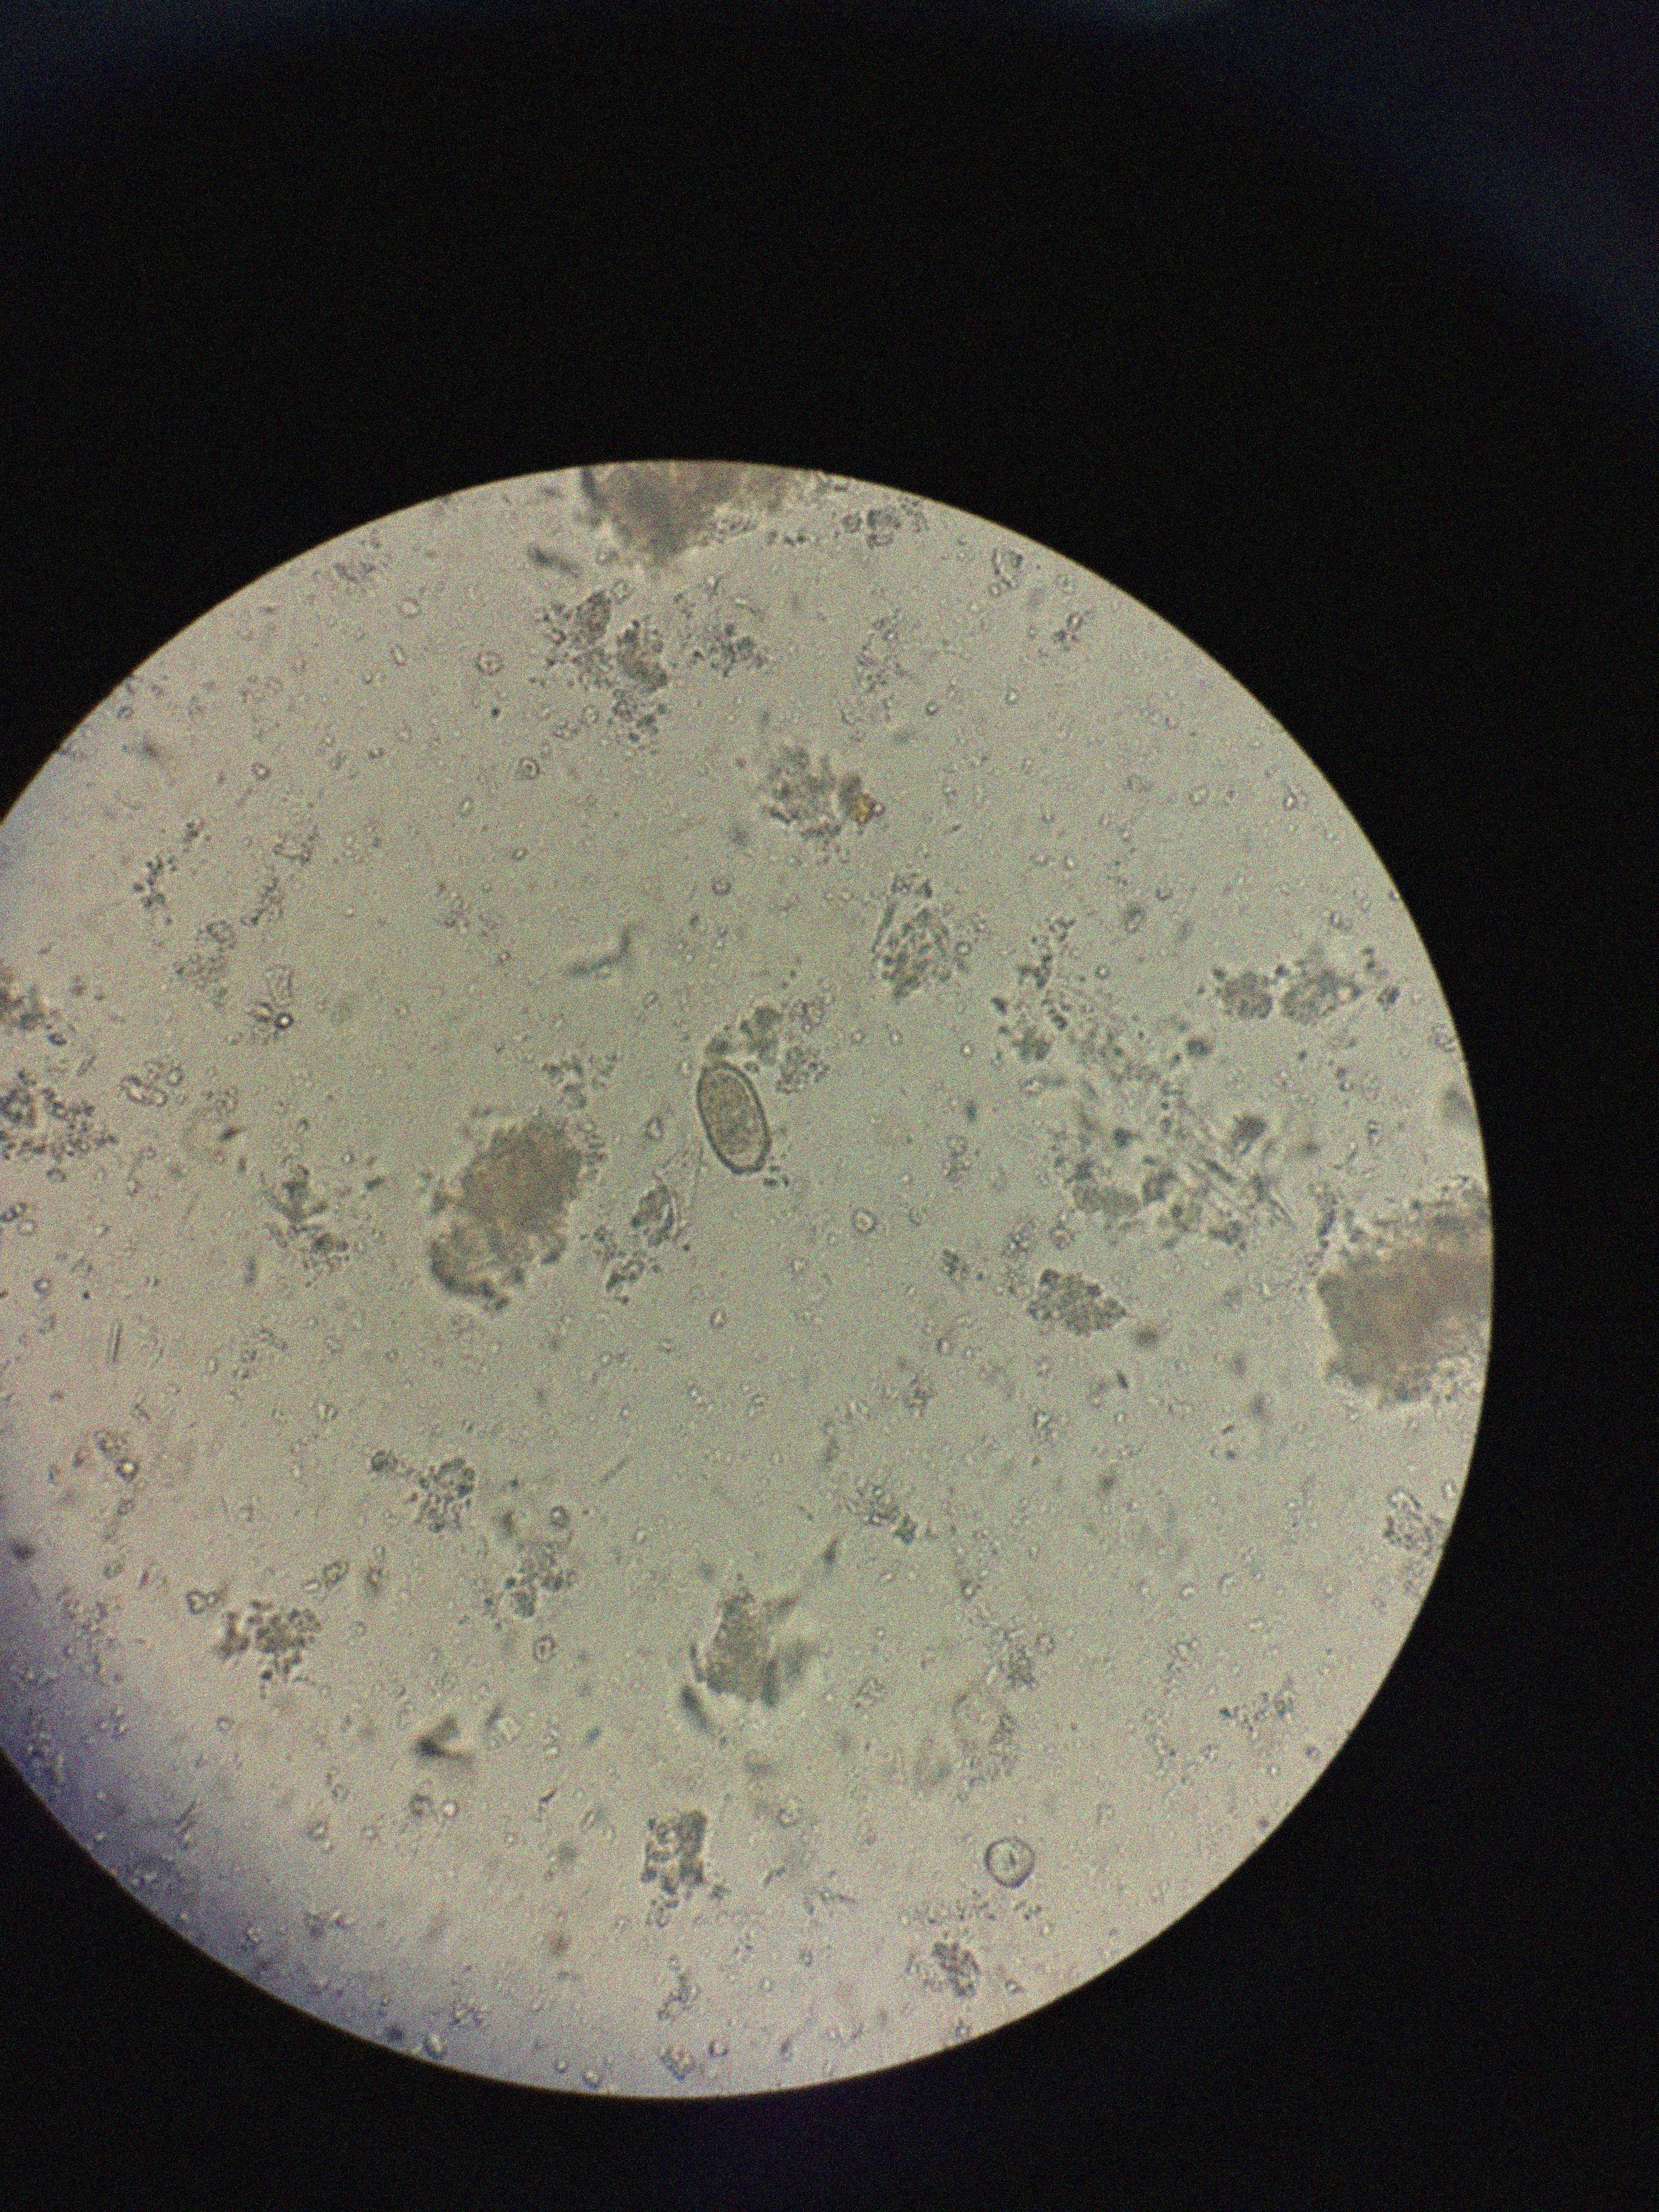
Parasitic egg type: Capillaria philippinensis